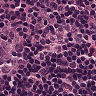
Metastatic tissue present: no